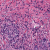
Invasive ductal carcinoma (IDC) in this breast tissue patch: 1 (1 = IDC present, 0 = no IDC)